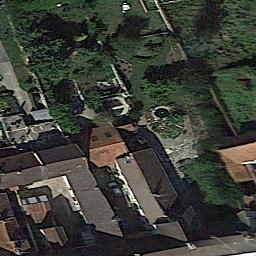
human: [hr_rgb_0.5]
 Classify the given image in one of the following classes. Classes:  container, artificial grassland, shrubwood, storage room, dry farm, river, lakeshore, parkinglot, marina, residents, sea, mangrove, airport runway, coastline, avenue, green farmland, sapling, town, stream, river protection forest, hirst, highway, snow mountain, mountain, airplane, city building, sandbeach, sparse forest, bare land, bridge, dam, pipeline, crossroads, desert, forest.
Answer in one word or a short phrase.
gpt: residents